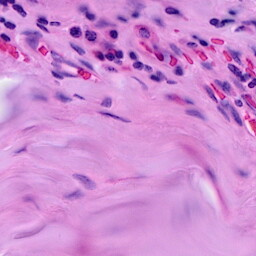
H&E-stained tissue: Breast